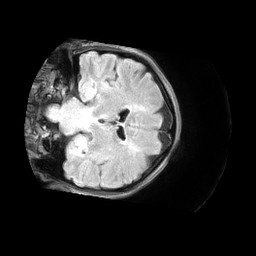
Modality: FLAIR
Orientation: coronal
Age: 41
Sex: female
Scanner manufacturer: philips
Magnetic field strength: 1.5 T
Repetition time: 10 s
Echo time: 0.14 s